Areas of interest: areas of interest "Harbin Yuntong Toyota Auto Sale Service Co., Ltd."
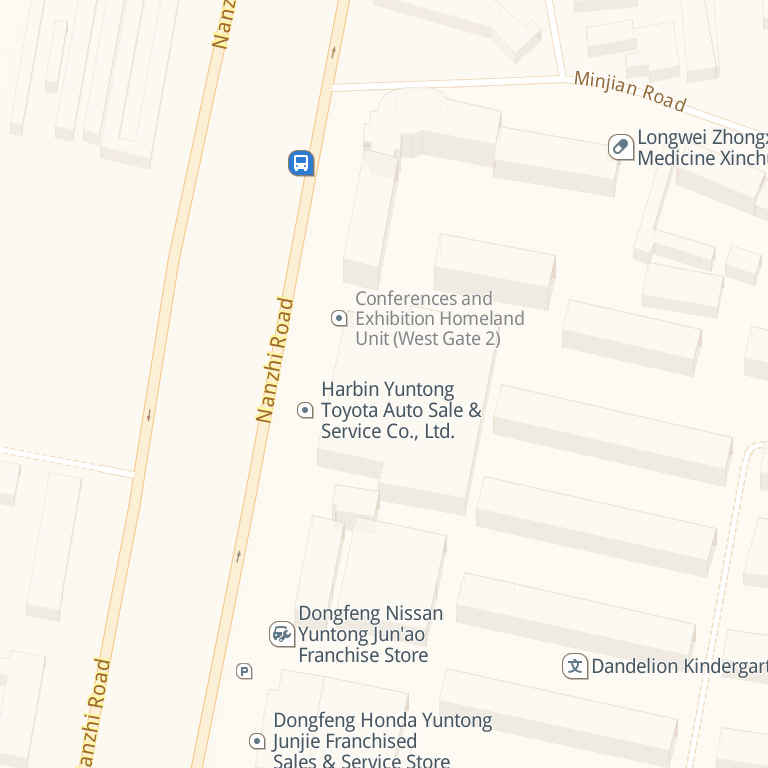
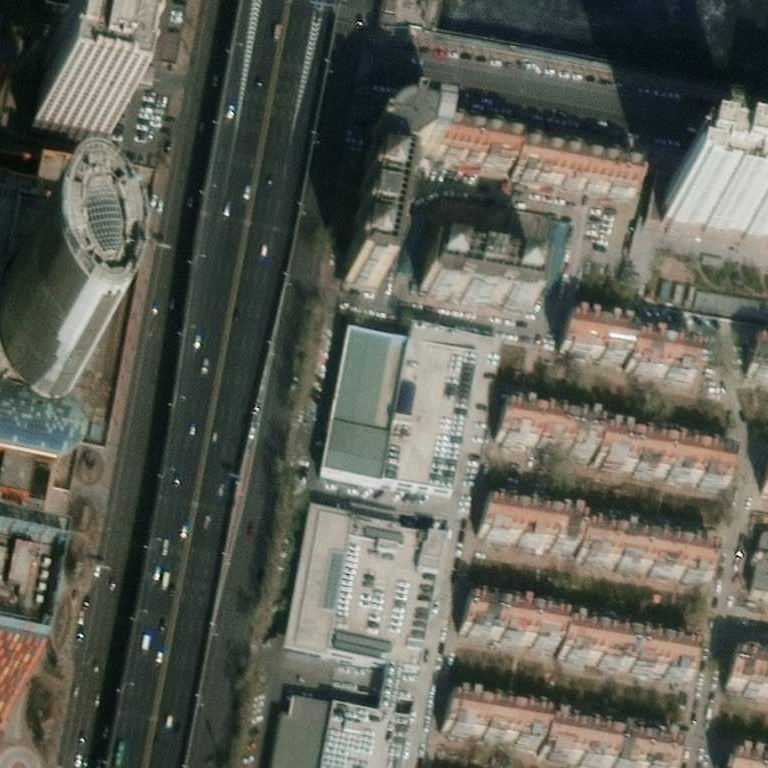